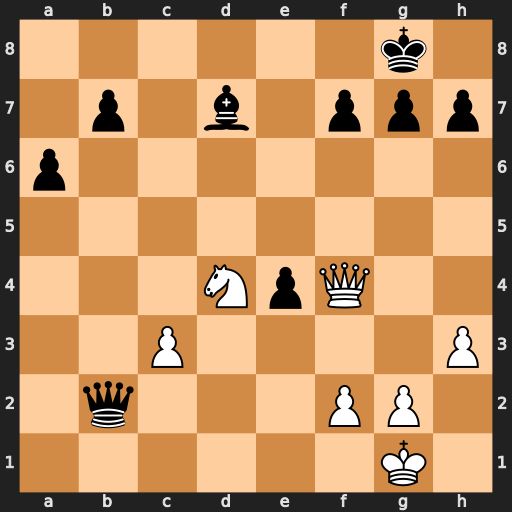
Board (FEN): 6k1/1p1b1ppp/p7/8/3NpQ2/2P4P/1q3PP1/6K1
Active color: w
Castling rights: -
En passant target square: -
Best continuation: Qb8+ Bc8 Qxc8#